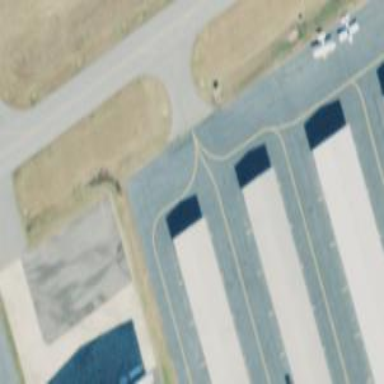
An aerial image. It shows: Image of taxiway at airport.